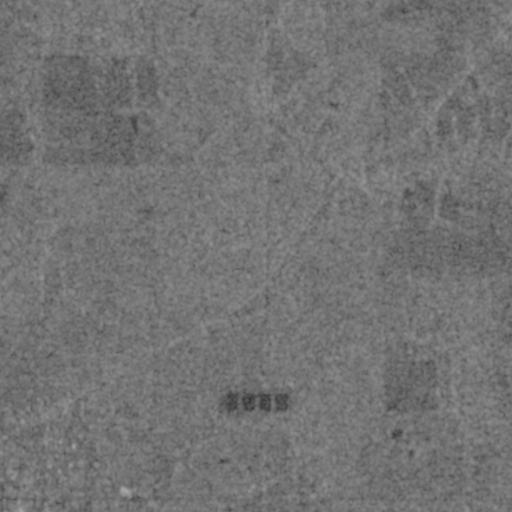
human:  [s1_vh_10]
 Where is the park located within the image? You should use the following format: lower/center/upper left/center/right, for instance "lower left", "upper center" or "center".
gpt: The park is located in the lower left of the image.
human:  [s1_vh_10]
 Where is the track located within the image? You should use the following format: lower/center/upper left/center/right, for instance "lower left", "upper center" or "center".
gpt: The track is located in the lower left of the image.
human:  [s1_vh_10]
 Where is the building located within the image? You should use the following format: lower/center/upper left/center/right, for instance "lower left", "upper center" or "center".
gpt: The building is located in the lower left of the image.
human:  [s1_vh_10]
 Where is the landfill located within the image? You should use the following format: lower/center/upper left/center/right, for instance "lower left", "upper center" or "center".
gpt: There is no landfill in the image.

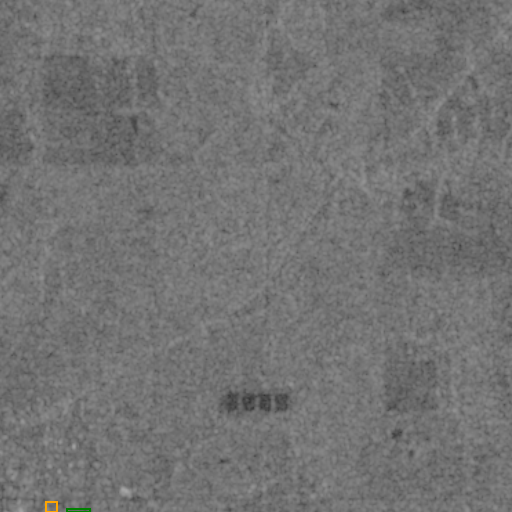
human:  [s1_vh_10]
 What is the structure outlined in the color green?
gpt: The structure outlined in green is a track.
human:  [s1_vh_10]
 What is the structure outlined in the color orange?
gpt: The structure outlined in orange is a building.
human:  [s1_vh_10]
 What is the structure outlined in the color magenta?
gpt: There is no magenta outline.